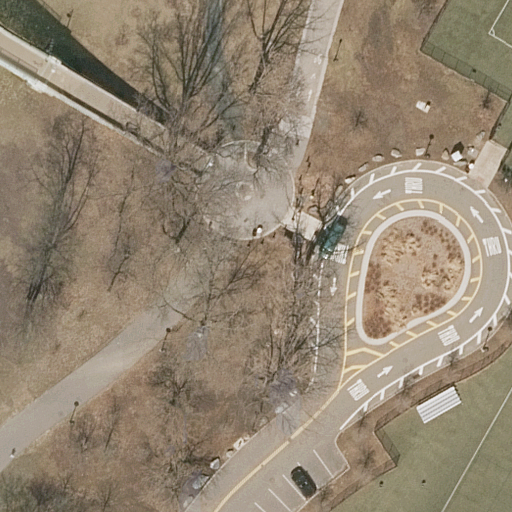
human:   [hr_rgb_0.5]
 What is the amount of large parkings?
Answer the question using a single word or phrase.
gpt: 0

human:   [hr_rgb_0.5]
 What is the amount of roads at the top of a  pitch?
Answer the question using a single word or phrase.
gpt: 6

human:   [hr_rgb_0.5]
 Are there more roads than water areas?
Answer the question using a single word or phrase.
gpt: yes

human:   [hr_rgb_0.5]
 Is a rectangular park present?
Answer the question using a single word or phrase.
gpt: yes

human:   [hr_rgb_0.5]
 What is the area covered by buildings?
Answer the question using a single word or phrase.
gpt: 0m2

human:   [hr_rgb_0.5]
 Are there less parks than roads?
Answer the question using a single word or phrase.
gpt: yes

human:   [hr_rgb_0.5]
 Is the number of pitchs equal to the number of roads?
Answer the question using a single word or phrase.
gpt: no

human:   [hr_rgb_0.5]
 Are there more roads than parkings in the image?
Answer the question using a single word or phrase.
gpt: yes

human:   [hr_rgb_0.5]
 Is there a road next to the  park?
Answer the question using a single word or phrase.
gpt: yes

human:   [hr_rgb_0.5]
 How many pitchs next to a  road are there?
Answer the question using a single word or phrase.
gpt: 2

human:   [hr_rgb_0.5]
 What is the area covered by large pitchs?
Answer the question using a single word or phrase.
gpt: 0m2

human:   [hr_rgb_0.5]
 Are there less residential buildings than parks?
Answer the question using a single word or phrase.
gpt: yes

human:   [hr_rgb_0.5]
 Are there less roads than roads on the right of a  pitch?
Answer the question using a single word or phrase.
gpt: no

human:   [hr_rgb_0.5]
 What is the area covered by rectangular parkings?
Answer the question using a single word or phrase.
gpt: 0m2

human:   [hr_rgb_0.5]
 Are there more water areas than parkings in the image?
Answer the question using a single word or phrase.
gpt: no

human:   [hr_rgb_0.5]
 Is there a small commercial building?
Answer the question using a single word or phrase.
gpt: no

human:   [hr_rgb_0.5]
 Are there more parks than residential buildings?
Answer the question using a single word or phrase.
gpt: yes

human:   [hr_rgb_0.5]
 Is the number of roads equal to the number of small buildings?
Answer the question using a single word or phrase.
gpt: no

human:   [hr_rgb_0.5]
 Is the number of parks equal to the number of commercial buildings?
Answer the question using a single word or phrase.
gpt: no

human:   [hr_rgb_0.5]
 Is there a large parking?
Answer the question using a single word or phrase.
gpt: no

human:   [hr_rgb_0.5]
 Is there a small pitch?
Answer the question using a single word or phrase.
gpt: yes

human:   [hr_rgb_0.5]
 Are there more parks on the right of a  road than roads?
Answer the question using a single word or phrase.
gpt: no

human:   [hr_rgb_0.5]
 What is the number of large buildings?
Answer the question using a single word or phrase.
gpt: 0

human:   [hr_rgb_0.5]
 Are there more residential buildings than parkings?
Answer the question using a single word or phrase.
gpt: no

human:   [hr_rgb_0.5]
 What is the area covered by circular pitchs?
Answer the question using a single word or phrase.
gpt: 0m2

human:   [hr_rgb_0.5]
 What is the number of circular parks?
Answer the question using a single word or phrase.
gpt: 0

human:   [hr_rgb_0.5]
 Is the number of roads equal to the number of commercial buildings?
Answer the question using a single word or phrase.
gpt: no

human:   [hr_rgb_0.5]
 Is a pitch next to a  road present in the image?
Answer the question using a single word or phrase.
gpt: yes

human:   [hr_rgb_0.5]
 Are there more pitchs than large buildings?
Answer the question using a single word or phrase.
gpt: yes

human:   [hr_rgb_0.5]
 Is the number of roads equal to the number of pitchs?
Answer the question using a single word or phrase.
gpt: no

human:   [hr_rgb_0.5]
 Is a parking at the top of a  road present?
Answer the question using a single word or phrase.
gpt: no

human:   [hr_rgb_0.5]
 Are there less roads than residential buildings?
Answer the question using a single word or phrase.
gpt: no

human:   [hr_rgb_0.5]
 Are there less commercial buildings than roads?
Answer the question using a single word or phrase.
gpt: yes

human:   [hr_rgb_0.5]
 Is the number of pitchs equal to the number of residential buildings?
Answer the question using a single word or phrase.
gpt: no

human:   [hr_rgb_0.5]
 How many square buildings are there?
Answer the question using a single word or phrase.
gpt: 0

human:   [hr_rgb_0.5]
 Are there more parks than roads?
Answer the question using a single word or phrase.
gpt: no